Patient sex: M
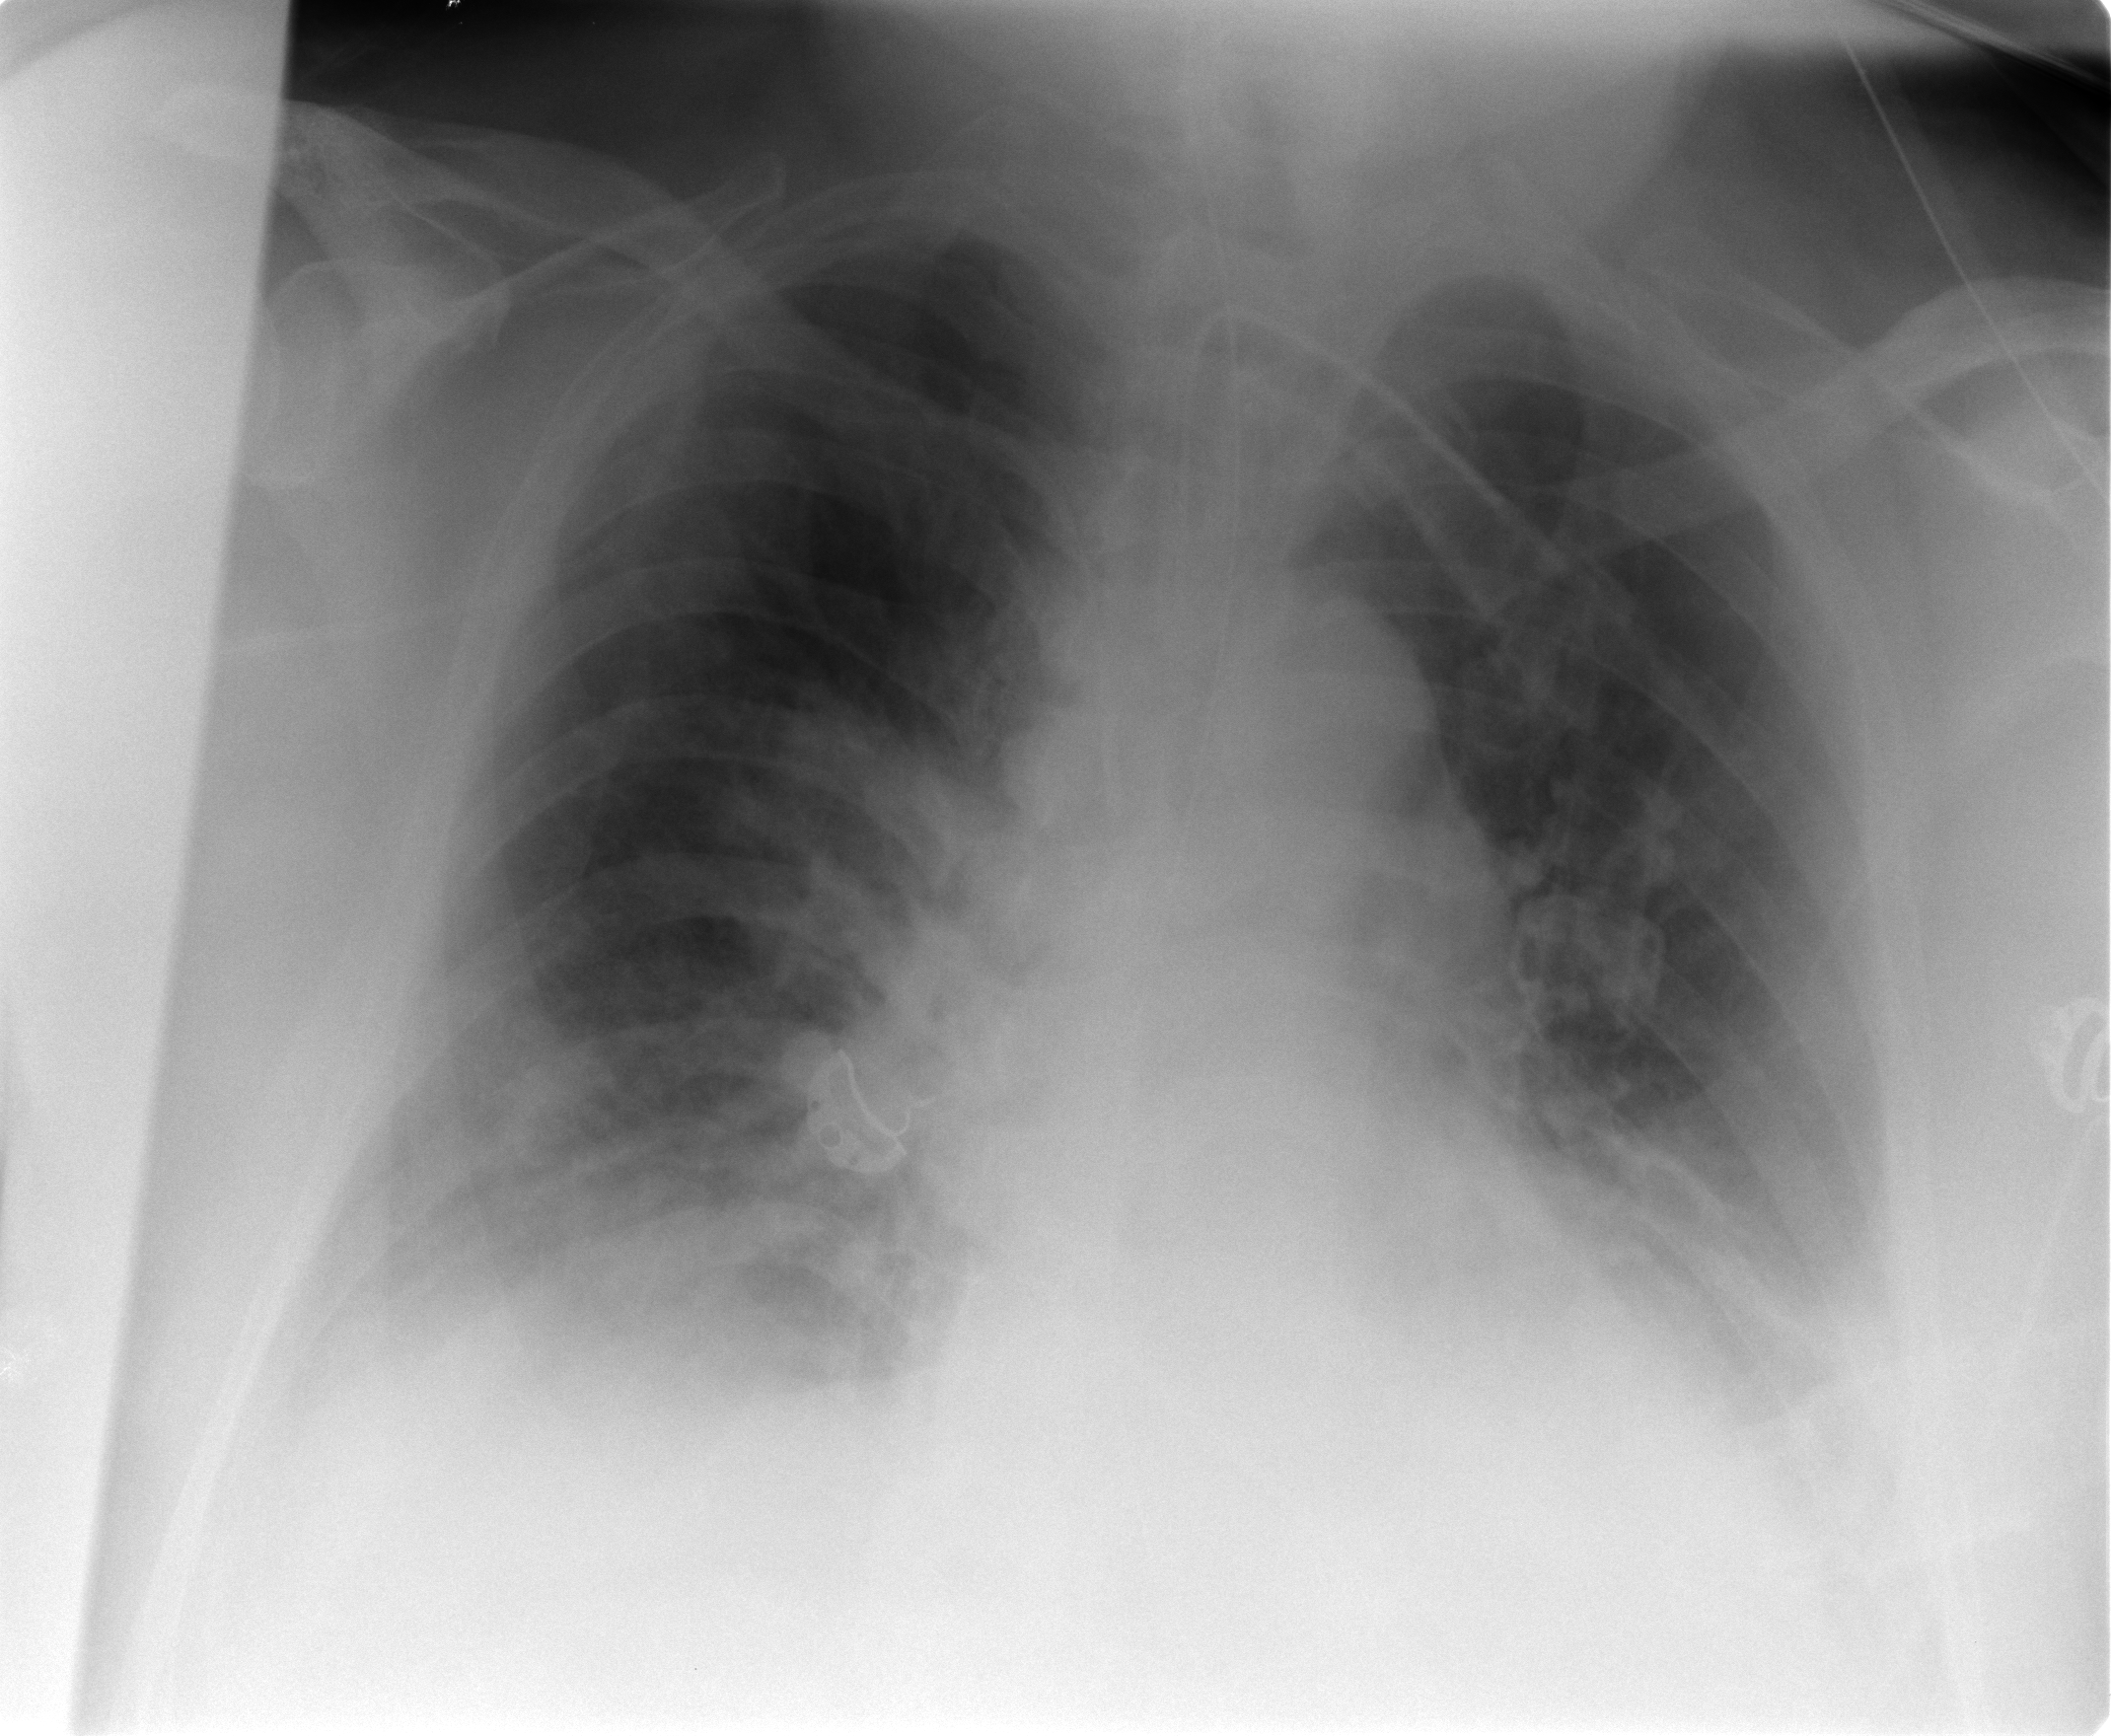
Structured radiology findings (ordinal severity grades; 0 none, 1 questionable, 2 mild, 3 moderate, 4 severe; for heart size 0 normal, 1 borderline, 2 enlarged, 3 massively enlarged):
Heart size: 2
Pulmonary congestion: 2
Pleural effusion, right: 2
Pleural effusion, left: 2
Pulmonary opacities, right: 2
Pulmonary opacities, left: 2
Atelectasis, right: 2
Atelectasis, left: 2